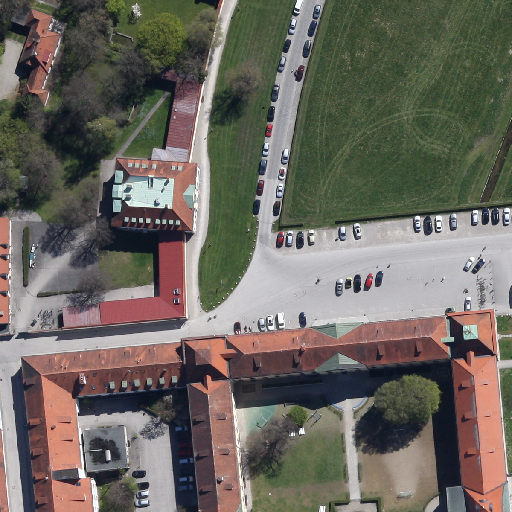
Referring expression: car in the parking area